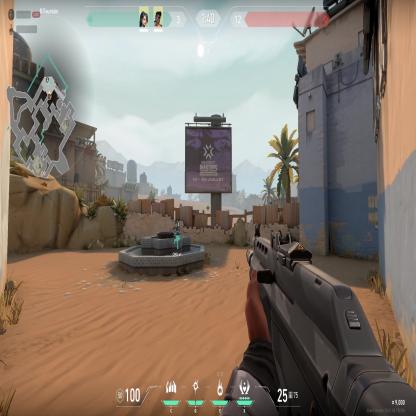
Label: teammate